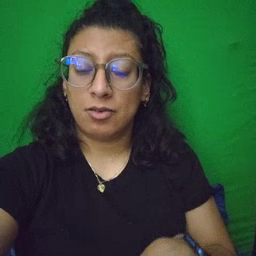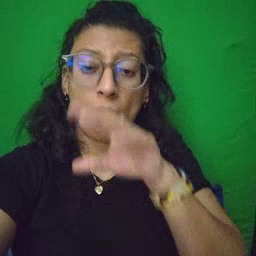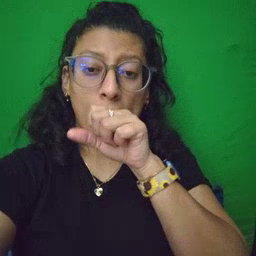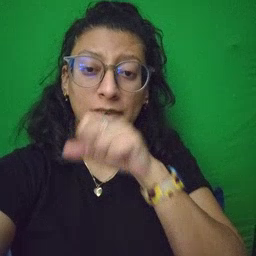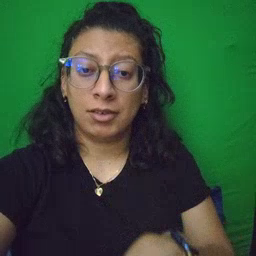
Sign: orange